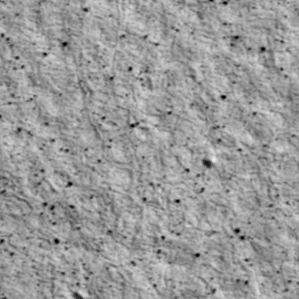
Label: non_frost